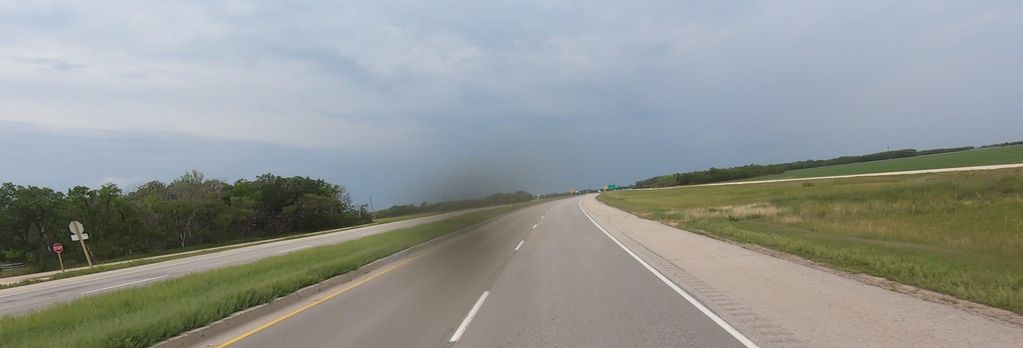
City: winnipeg